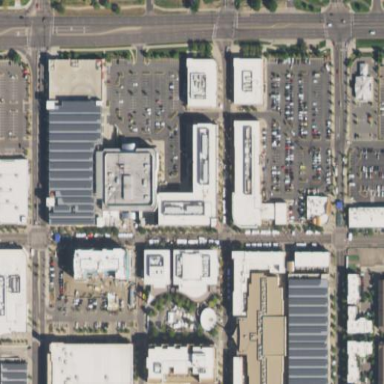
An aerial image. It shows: Retail area.